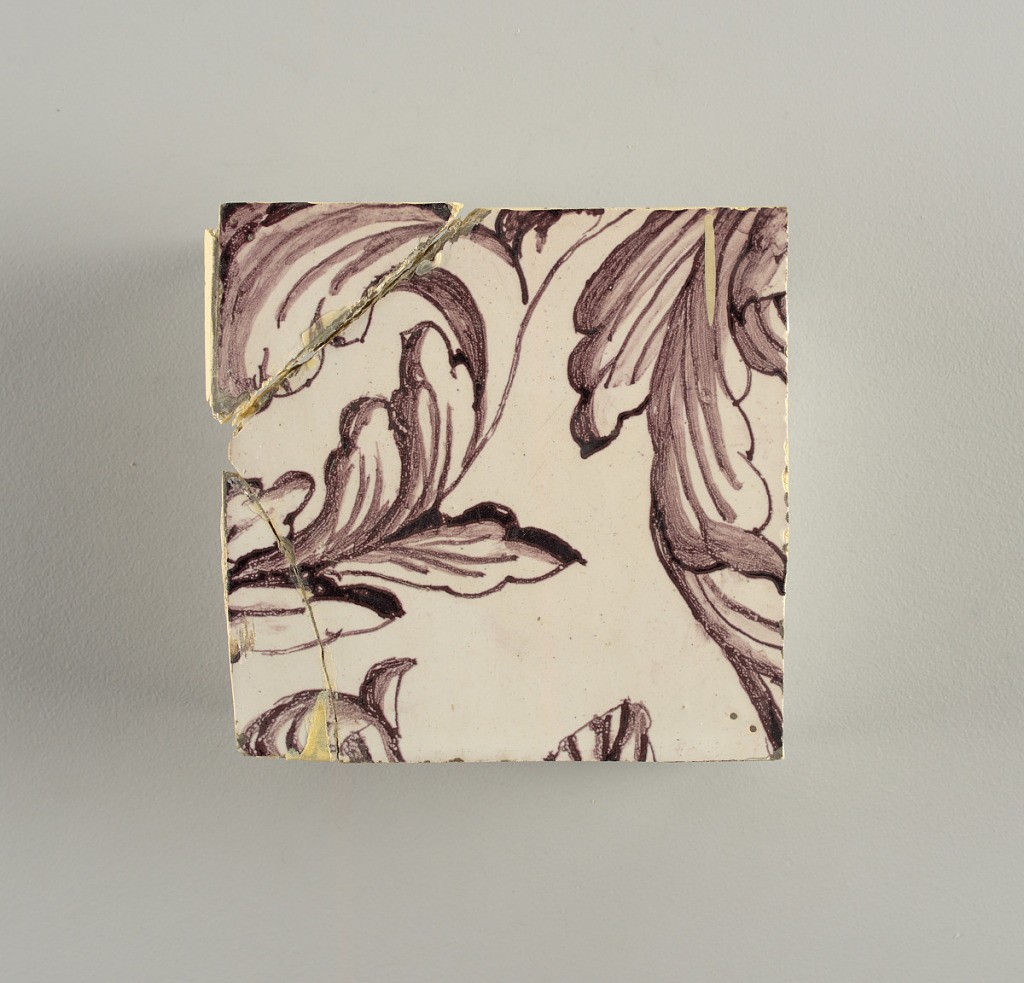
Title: Wall facing
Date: ca. 1725
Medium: Tin-glazed earthenware, underglaze
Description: Horizontal rectangle.  Thirty-seven tiles wide and twenty-one high with opening for door or window nineteen and one-half tiles high and twelve wide.  To left and right of opening, centered canopy above. Left, woman representing Hope, right, a sculputure urn.  Centered above opening, a mascaron.  Arabesque design of foliage.